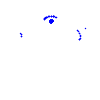
Particle: kaon